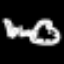
Label: donut